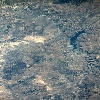
Label: land